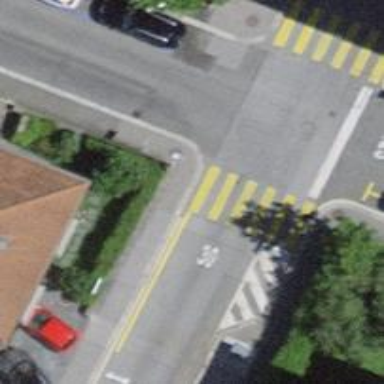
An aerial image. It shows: Zebra crossing on the road.